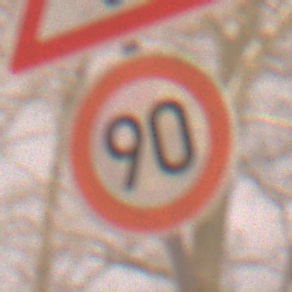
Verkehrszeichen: Geschwindigkeit90
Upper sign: Gefahrenstelle
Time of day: Night
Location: Outdoor (Urban)
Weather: Overcast
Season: Winter
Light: Artificial